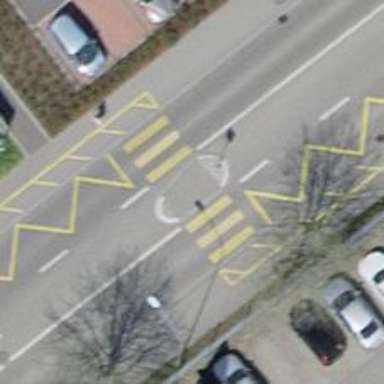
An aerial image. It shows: Marked zebra crossing with island. It is uncontrolled crossing.